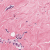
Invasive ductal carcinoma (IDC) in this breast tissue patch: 0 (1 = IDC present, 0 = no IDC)